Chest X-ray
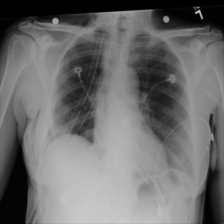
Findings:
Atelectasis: negative
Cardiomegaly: negative
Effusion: negative
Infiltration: negative
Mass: negative
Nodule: negative
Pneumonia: negative
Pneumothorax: positive
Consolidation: negative
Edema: negative
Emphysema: negative
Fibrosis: negative
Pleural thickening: negative
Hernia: negative